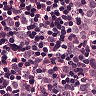
Metastatic tissue present: yes